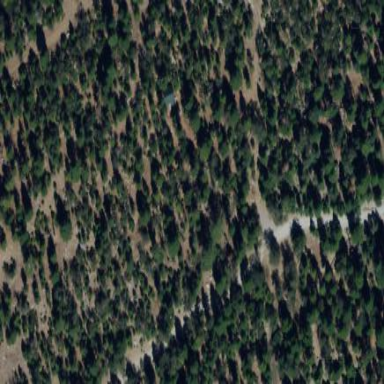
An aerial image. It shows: Greenfield woodland with evergreen needle-leaved trees.